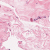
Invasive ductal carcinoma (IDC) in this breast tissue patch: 0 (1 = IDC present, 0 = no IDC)